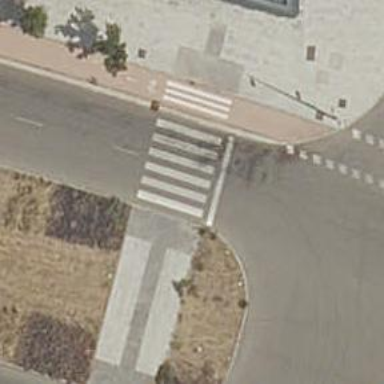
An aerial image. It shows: Footway.